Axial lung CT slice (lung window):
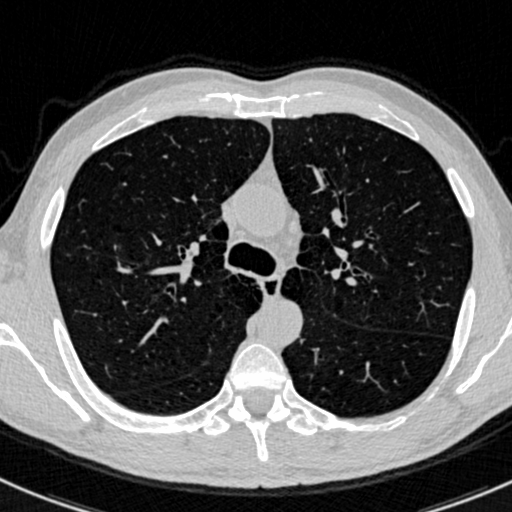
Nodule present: no